Question: I am testing this code but something weird happening. It shows an error
> Uncaught Typeerror: name is not a function
but if I change to anything else, it works !
'''
( name = function (x) {console.log(x || "not set");})();
name ('Rami');
'''

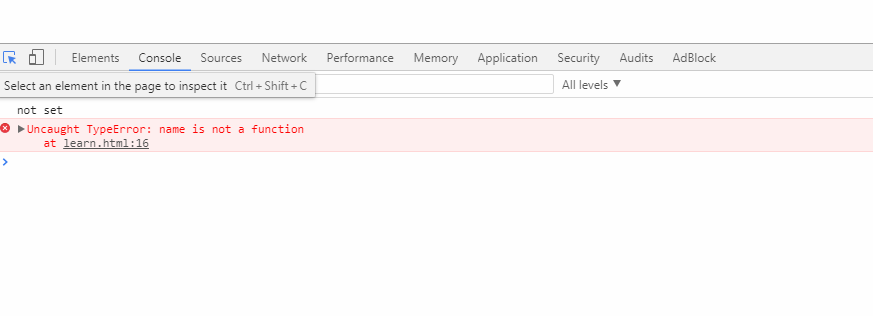
Answer: The reason is that in a browser context, "name" refers to "window.name" implicitly.
Are you aware that the function gets called twice?
If you just want to return a function pointer, you could use this:
'''
name2 = function (x) {console.log(x || "not set");};
name2('Rami');
'''